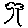
Label: tree